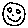
Label: smiley face